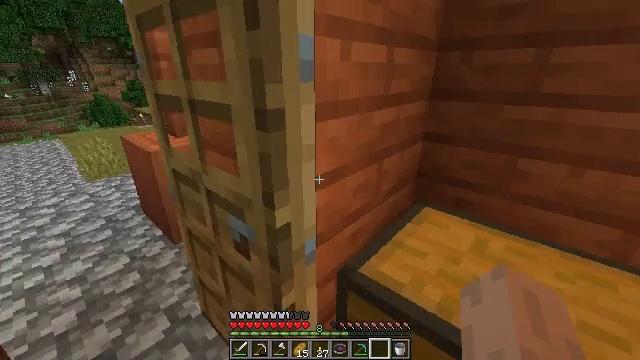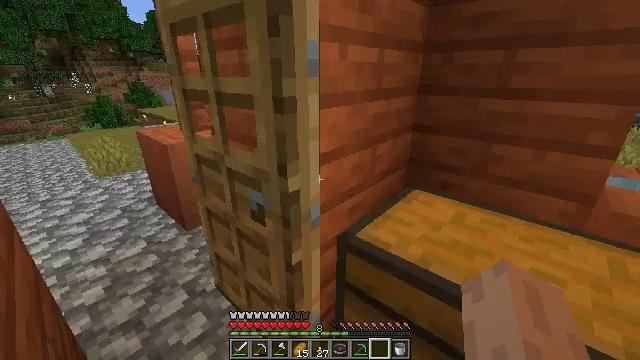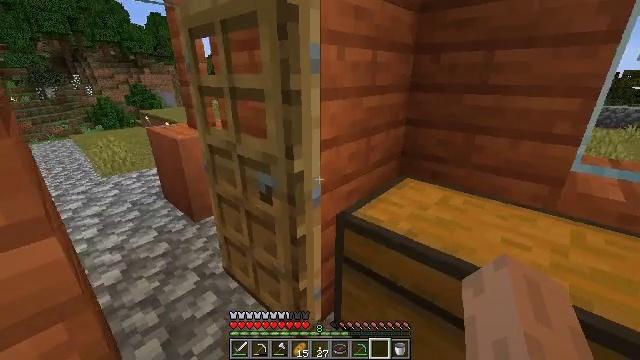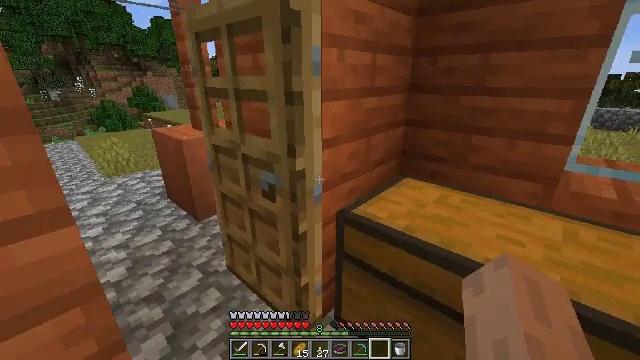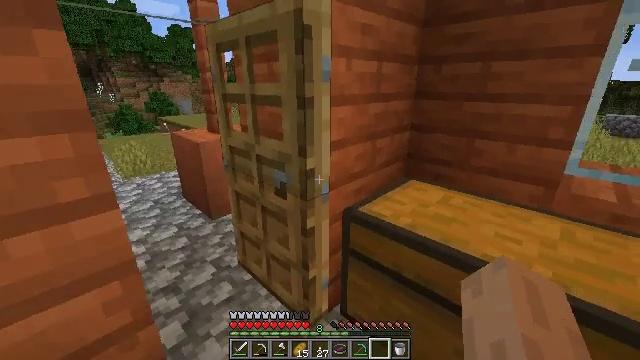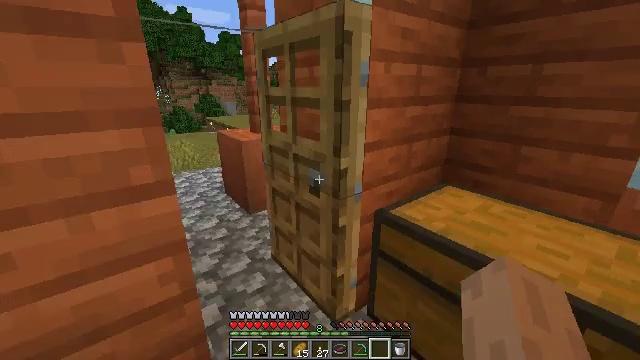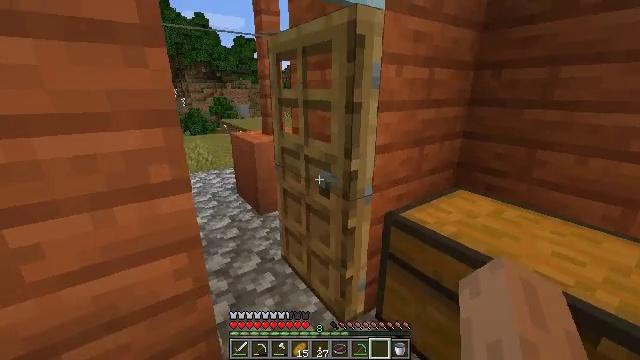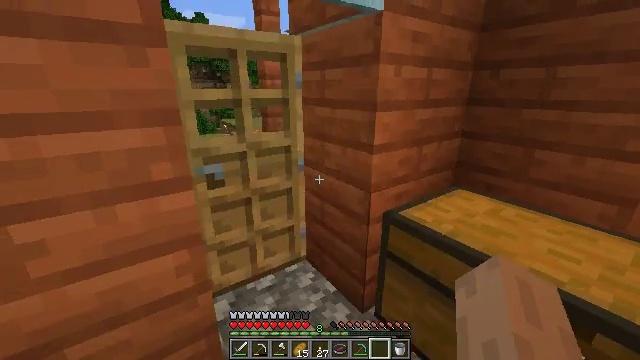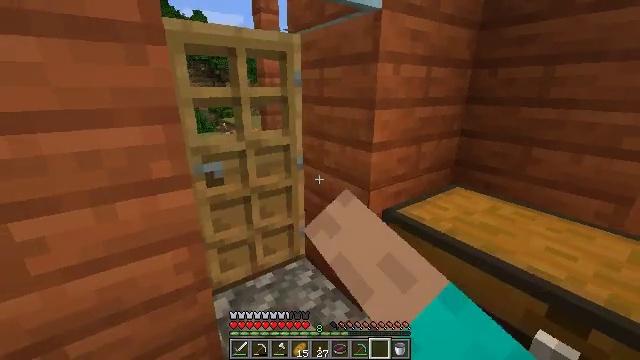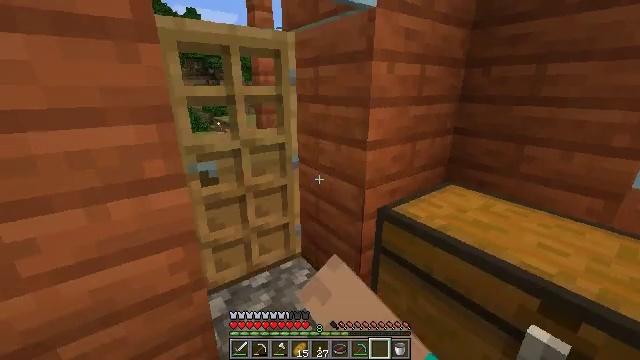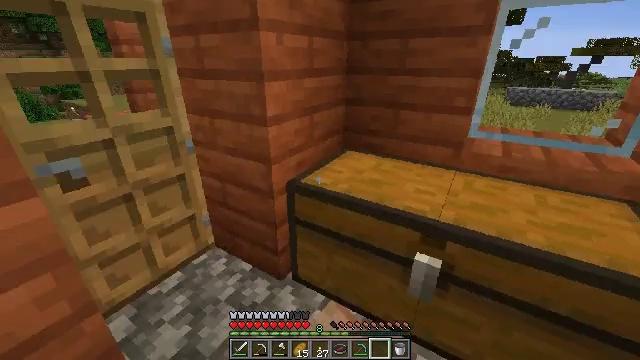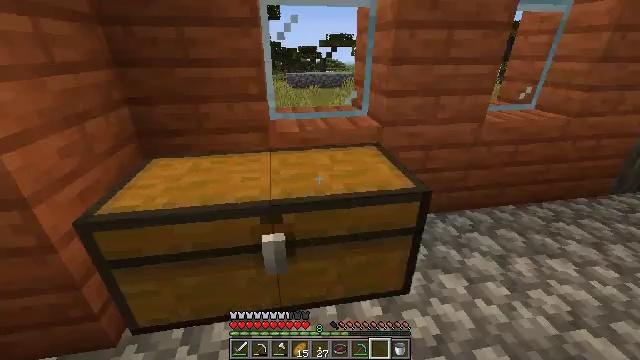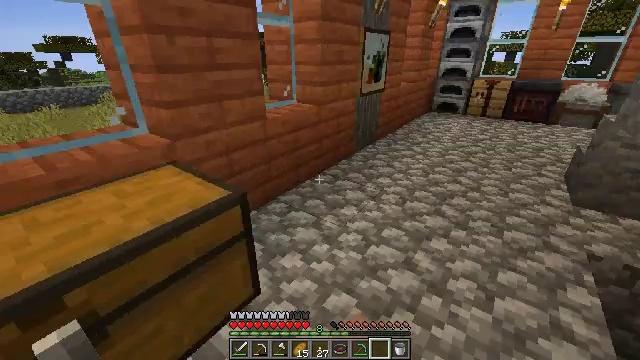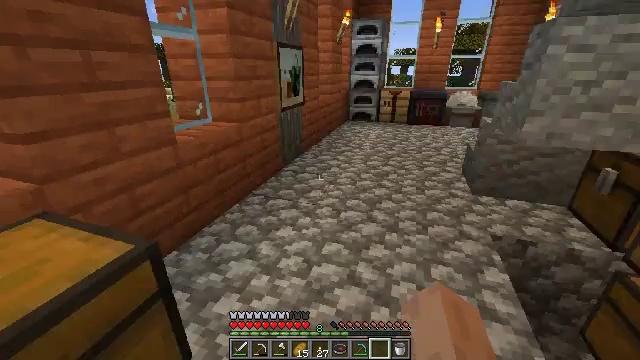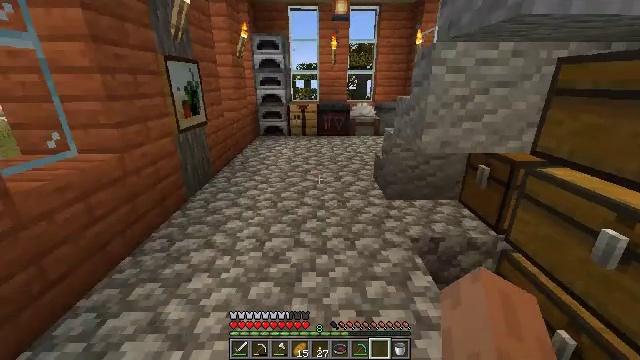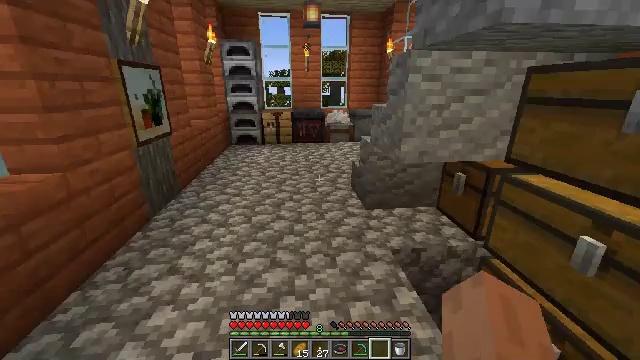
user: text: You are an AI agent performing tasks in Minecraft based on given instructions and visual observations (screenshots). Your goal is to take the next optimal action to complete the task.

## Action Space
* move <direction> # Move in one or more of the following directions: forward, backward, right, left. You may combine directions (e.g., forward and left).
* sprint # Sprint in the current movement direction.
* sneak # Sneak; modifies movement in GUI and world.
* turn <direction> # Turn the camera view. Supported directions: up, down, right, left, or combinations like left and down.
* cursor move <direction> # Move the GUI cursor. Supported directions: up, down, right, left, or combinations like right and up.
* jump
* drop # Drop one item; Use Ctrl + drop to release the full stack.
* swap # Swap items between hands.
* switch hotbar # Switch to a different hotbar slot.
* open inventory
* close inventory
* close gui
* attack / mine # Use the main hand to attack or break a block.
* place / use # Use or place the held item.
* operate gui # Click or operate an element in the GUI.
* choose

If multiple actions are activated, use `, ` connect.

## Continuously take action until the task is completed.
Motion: motion action
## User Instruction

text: Make sure you have the right materials to craft an enchanting table.
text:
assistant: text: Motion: move back
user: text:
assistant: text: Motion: move back
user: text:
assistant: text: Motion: no_op
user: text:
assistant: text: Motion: turn left and up
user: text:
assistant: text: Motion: turn left
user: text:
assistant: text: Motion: turn left
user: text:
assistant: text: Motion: use / place
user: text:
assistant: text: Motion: use / place
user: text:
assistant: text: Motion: turn right, use / place
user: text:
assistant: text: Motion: turn right and down
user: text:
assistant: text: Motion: turn right and down
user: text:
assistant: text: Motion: move forward, turn right and up
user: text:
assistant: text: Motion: move forward, turn right and up
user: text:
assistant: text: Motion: move forward, turn right and up
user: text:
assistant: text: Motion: move forward, turn right and up
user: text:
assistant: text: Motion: move forward
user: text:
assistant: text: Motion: move forward
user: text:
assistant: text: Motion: move forward, turn right and down
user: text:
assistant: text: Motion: move forward, turn right and down
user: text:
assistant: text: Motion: move forward and move left, turn right and down
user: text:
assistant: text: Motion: move forward and move left, turn right and down
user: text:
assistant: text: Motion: move forward, turn right and down
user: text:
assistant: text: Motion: move forward, turn right and down
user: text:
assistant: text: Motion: move forward
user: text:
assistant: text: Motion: move forward, turn right
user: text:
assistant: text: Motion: turn right and up
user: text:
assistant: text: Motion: turn right and down
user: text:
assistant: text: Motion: turn right
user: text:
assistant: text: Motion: turn right
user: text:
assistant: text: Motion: move back